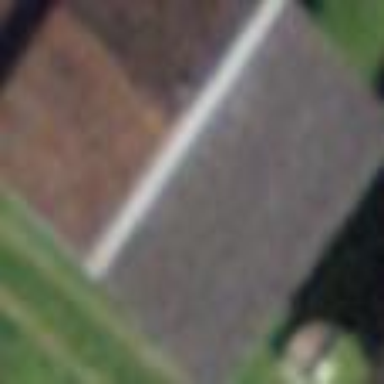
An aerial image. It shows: Barn.